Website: walmart
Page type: customer-info-address
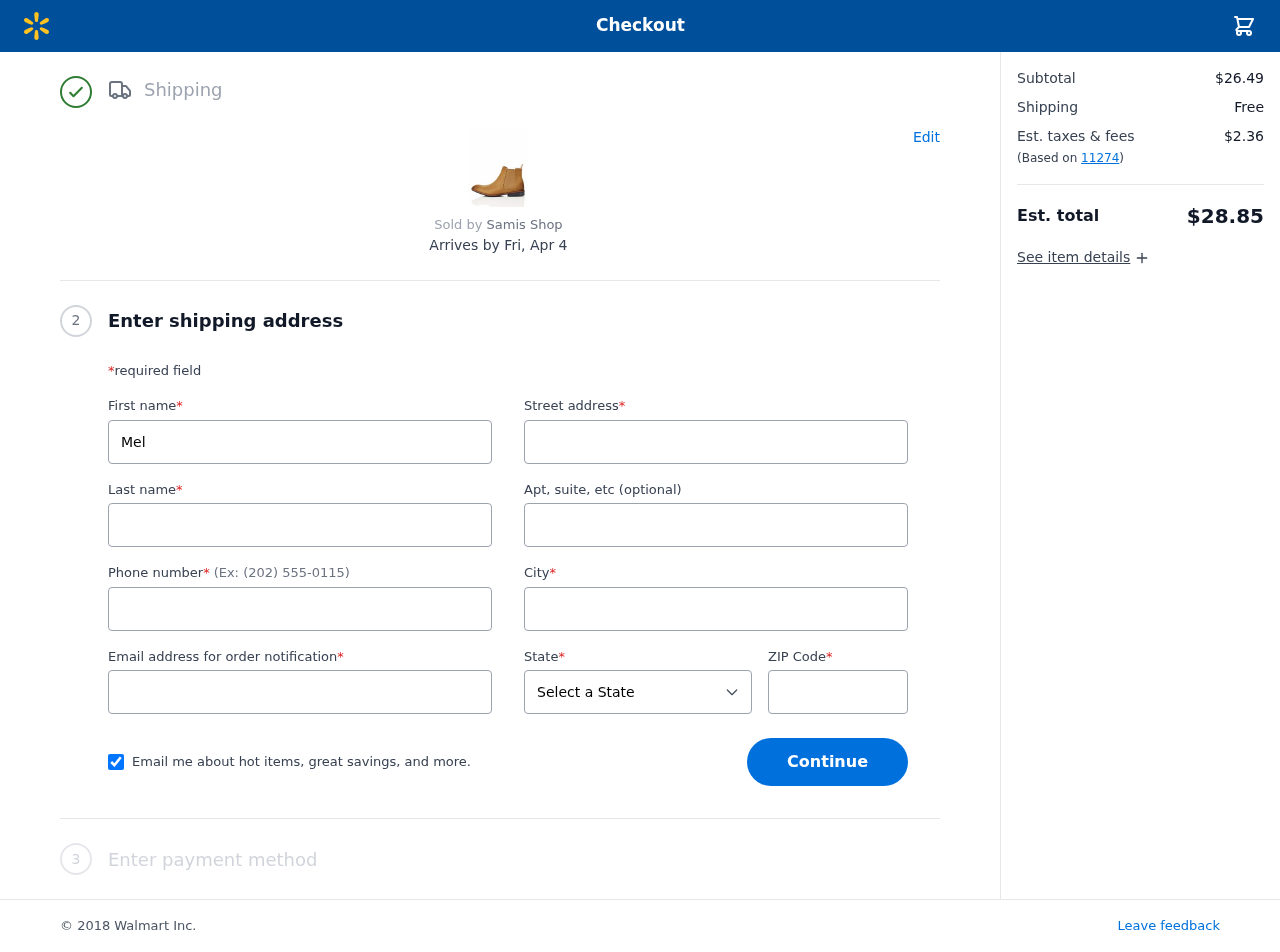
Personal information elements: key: PII_CITY
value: West Angelafurt
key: PII_EMAIL
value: melissa_rice@gmail.com
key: PII_FIRSTNAME
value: Melissa
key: PII_LASTNAME
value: Rice
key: PII_PHONE
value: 2904462070
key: PII_POSTCODE
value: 11274
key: PII_STATE
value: Iowa
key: PII_STREET
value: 92756 Jessica Island Apt. 206
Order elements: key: ORDER_DELIVERY_DATE
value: Fri, Apr 4
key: ORDER_SUBTOTAL
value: $26.49
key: ORDER_SHIPPING_COST
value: Free
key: ORDER_TAX
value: $2.36
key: ORDER_TOTAL
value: $28.85